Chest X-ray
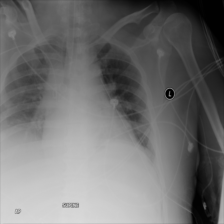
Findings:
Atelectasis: negative
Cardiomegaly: negative
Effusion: negative
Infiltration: negative
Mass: negative
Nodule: negative
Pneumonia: negative
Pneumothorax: negative
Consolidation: negative
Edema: negative
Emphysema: negative
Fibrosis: negative
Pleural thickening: negative
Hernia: negative